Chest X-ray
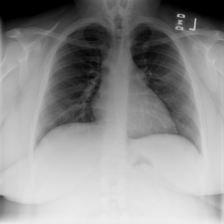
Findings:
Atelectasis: negative
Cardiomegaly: negative
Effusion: negative
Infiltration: negative
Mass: negative
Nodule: negative
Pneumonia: negative
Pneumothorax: negative
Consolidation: negative
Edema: negative
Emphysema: negative
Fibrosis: negative
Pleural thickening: negative
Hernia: negative